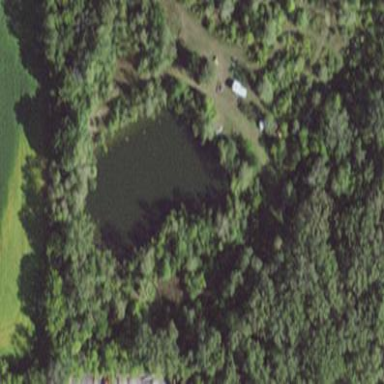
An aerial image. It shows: Pond with natural water.